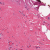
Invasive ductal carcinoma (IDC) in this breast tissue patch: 0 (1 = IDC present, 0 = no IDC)